Question: I got a null reference exception after I delete any item from the sync realm database .
the item is deleted from the database but it throws the exception and craches
I don't know why it throws this exception or where is the null object .
but when I delete this line the exception disappears :
listView.ItemsSource = Employees;
PS : this exception appeared when I tried to sync the realm database online.
'''
public MainPage()
{
InitializeComponent();
Initialize();
listView.ItemsSource = Employees;
}
private async Task Initialize()
{
_realm = await OpenRealm();
Employees = _realm.All<Employee>();
Entertainments= _realm.All<Entertainment>();
PropertyChanged?.Invoke(this, new PropertyChangedEventArgs(nameof(Employees)));
}
void OnDeleteClicked(object sender, EventArgs e)
{
try {
var o = _realm.All<Employee>().FirstOrDefault(c => c.EmpId == 4);
if (o != null)
_realm.Write(() => { _realm.Remove(o); });
PropertyChanged?.Invoke(this, new PropertyChangedEventArgs(nameof(Employees)));
}
catch (Exception exp)
{
string msg = exp.Message;
}
}
'''
here is a screenshot of the exception
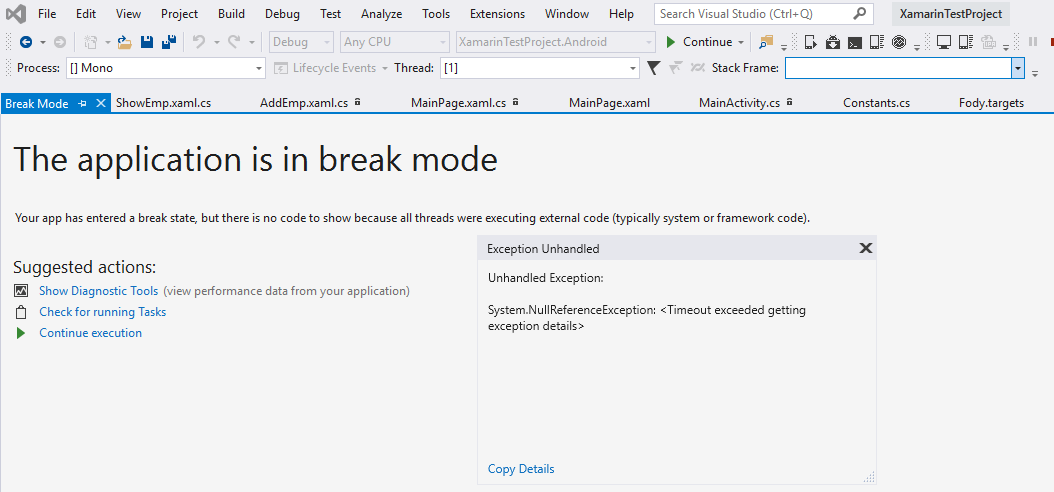
Answer: > THIS SOLVED THE EXCEPTION ! Thank youu . but the listview is not auto updated now !
According to your code and description, you want to delete item form realm database, and update Listview. I find you use PropertyChanged to want to update Employees, but it doesn't work, because you delete item from realm database, don't change Employees, so it is not fired PropertyChanged event.
'''
List<Employee> Employees = new List<Employee>();
private async Task Initialize()
{
_realm = await OpenRealm();
Employees = _realm.All<Employee>().ToList(); ;
Entertainments = _realm.All<Entertainment>();
}
void OnDeleteClicked(object sender, EventArgs e)
{
try
{
var o = _realm.All<Employee>().FirstOrDefault(c => c.EmpId == 4);
if (o != null)
_realm.Write(() => { _realm.Remove(o); });
Employees = _realm.All<Employee>().ToList();
listView.ItemsSource = Employees;
}
catch (Exception exp)
{
string msg = exp.Message;
}
}
'''
Helpful article for you:
<URL>